Question: I have migrated my application from JDeveloper 11.1.2.4 to JDeveloper 12c(12.1.3.0). My demo application cleaned and compiled successfully. But when i am running my application, i am not able to navigate from one amx page to another amx page from code.
For both android and iOS devices, i am not able to navigate and for navigation i have used this line.
'''
AdfmfContainerUtilities.invokeContainerJavaScriptFunction(AdfmfJavaUtilities.getFeatureName(), "adf.mf.api.amx.doNavigation", new Object[] { action });
'''
In android devices, I am not getting an alert box but in iOS devices I am getting an error as

and also Tabbar images are scaled up in iOS devices but working fine in Android devices.
Any idea regarding this.
Thanks,
Siddharth
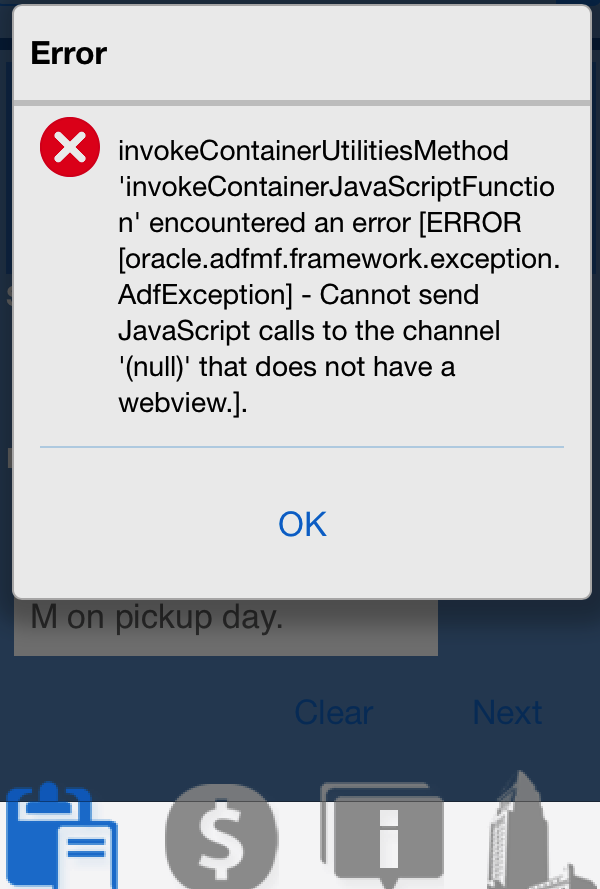
Answer: the first parameter for 'invokeContainerJavaScriptFunction' is fueature id not feature name so all you have to do is to write your code as below.
'''
AdfmfContainerUtilities.invokeContainerJavaScriptFunction(AdfmfJavaUtilities.getFeatureId(), "adf.mf.api.amx.doNavigation", new Object[] { action });
'''